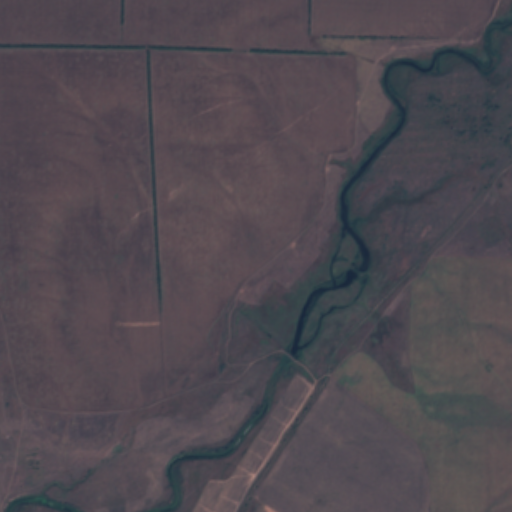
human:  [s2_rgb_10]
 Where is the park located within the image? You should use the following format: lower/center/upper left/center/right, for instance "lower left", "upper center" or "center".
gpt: The park is located in the center right of the image.
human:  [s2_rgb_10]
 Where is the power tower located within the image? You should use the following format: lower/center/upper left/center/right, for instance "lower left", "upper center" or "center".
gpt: The power tower is located in the lower left of the image.
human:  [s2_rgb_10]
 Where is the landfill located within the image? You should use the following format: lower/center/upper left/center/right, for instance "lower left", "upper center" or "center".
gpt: There is no landfill in the image.